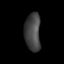
Tissue: lung
Cell type: Endothelial cells
Senescence score: 0.5554
Nuclear area (px): 593
Mean DAPI intensity: 67.702